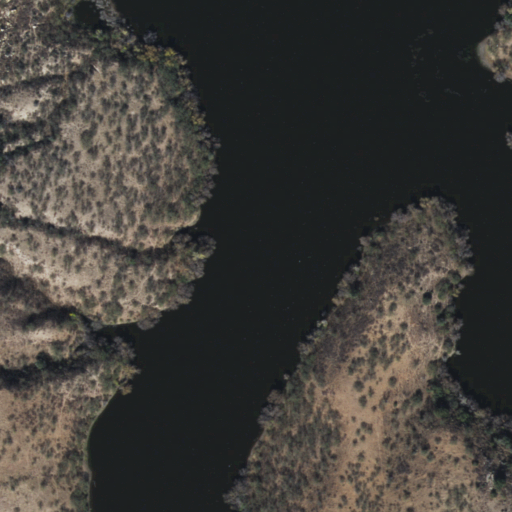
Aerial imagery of valley in Arizona named Chimney Canyon containing open water, shrub, grassland, deciduous forest, and mixed forest